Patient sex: M
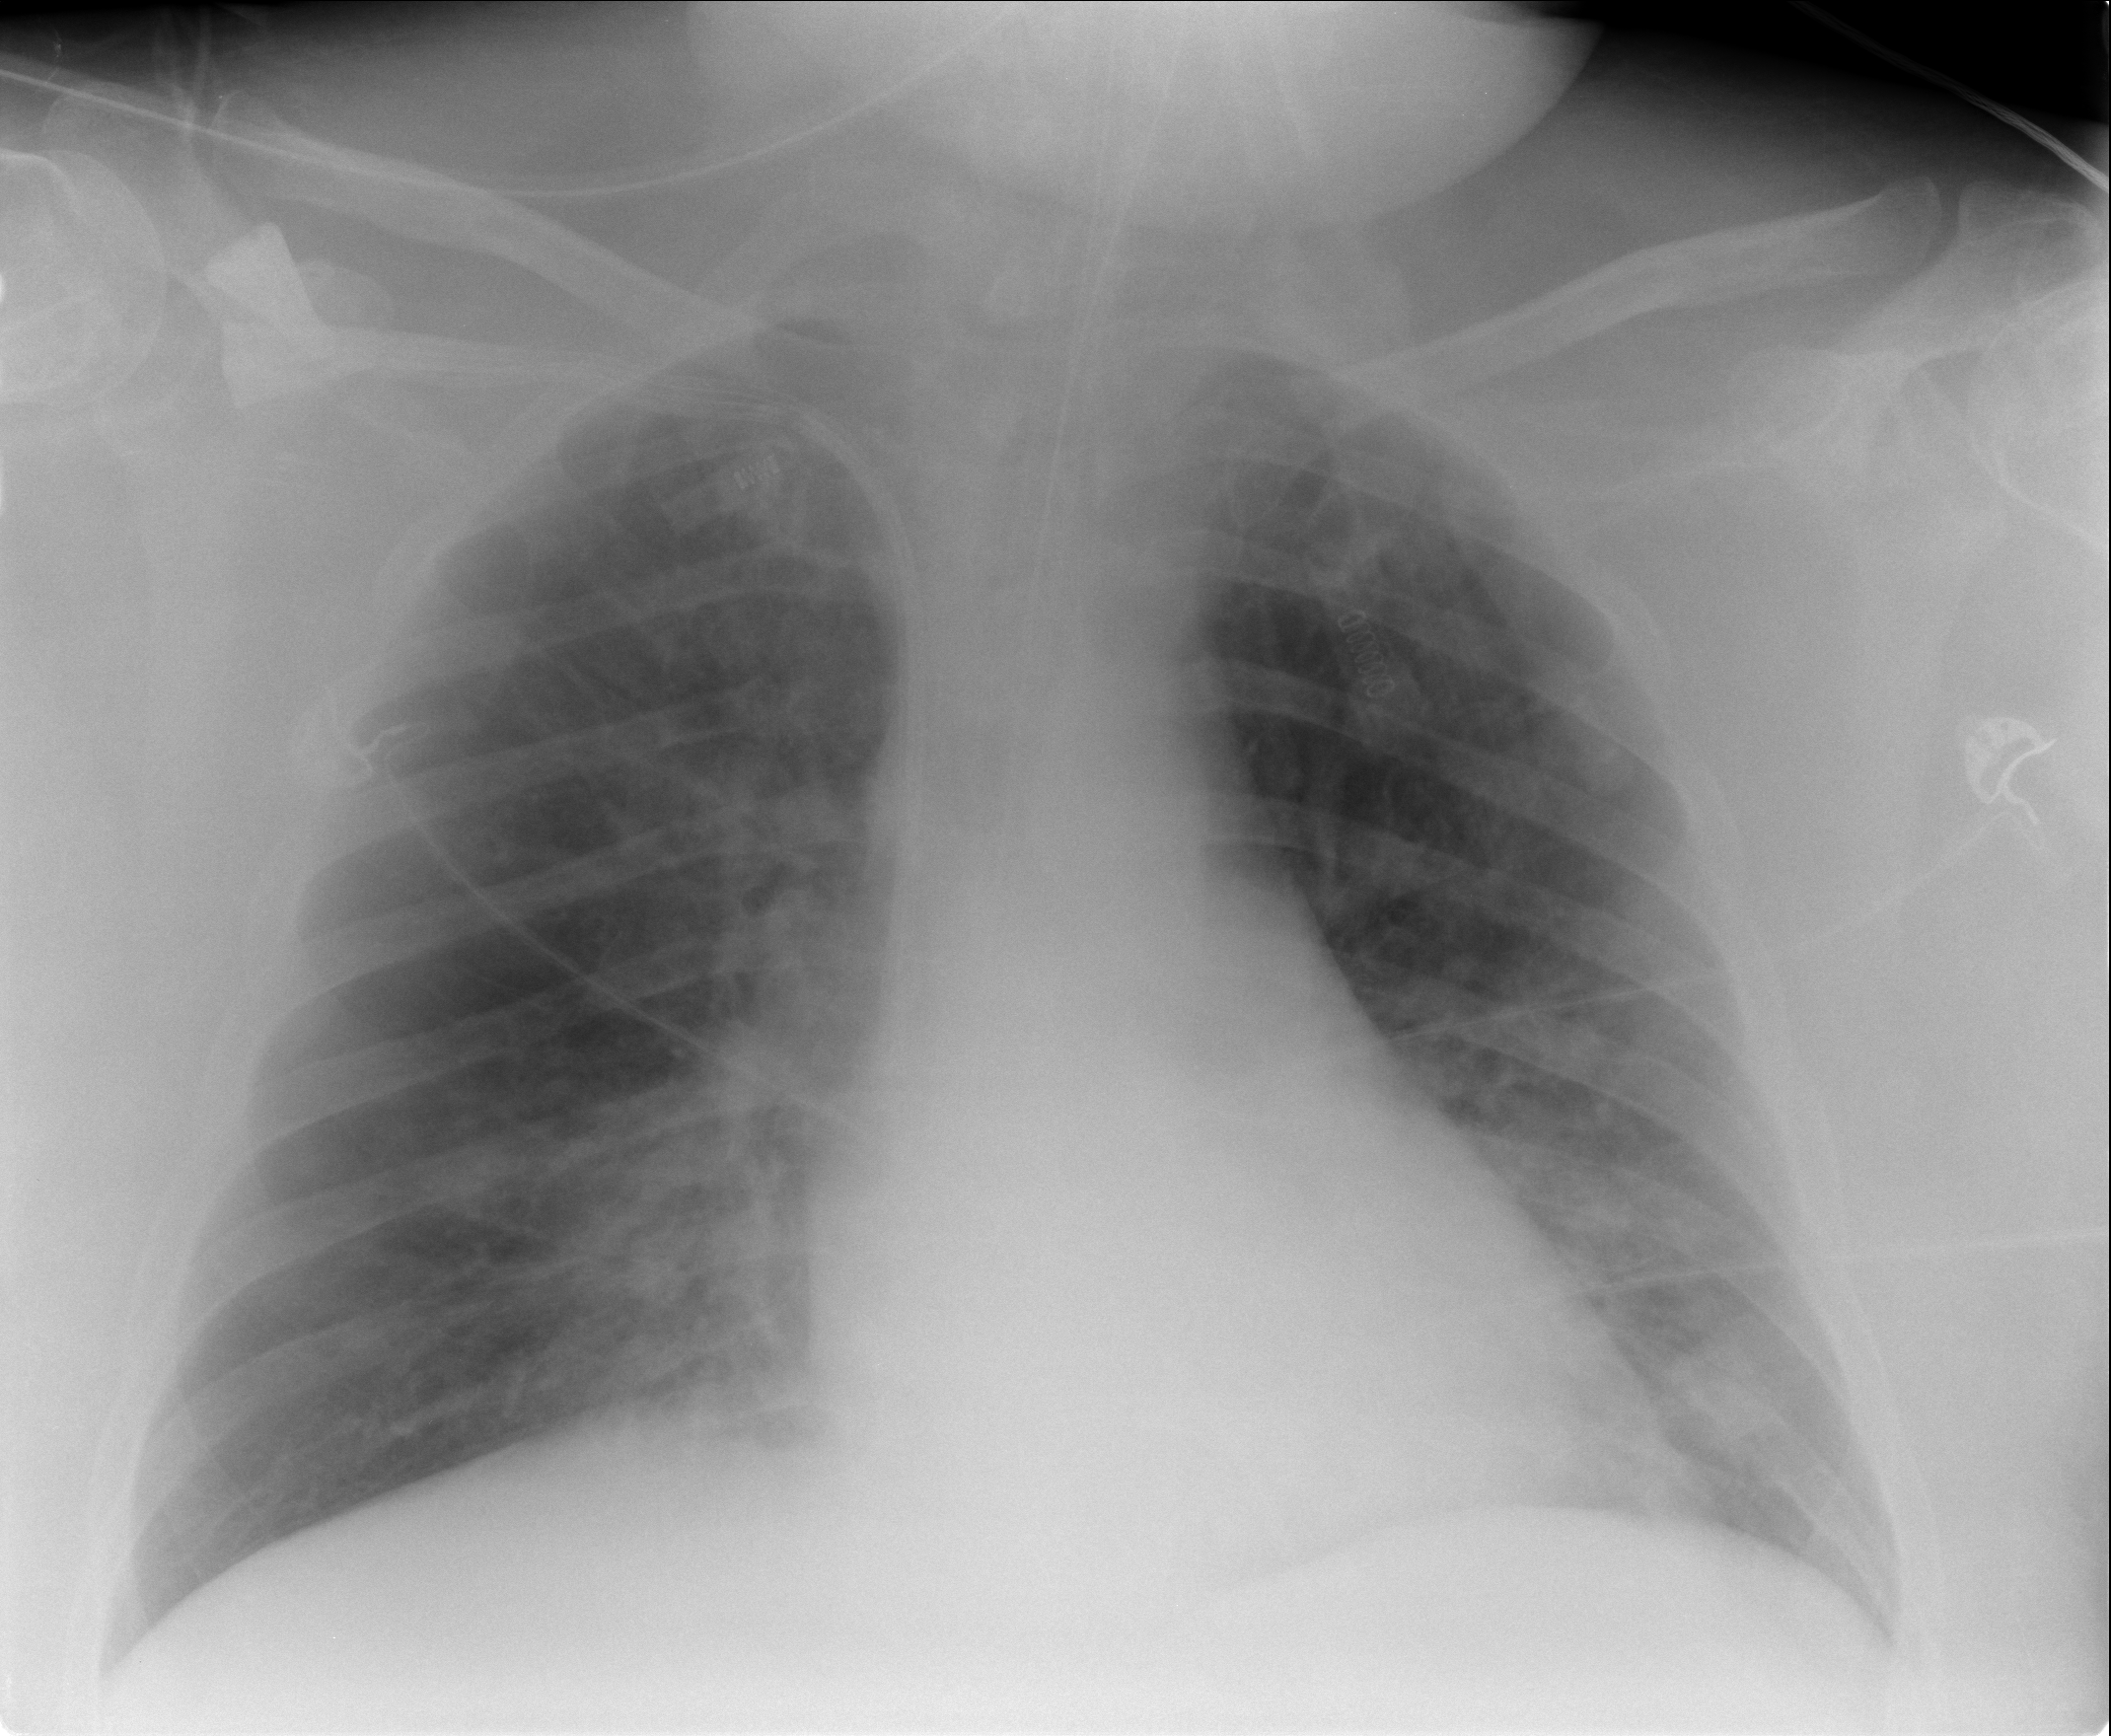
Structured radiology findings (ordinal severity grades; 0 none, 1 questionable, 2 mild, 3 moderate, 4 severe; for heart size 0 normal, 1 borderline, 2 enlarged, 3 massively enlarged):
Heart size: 2
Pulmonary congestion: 2
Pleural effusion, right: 0
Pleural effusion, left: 0
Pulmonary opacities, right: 2
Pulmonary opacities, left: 2
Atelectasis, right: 0
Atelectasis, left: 0